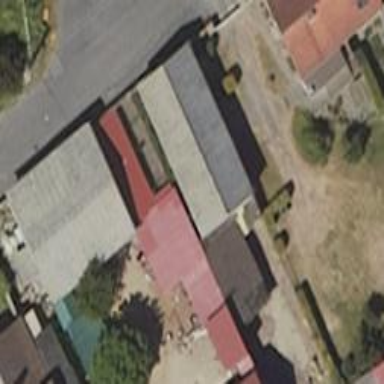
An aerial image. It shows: Shed building.